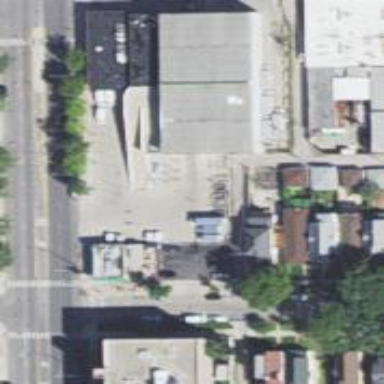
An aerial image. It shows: Storage rental shop located in building.